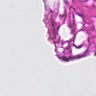
Metastatic tissue present: no